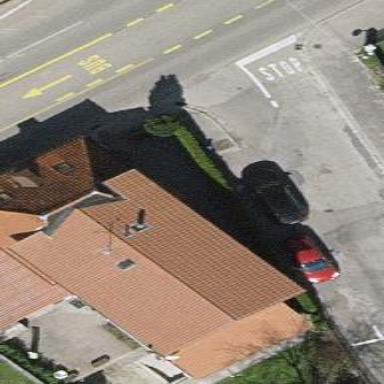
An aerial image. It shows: Street-side parallel parking area.